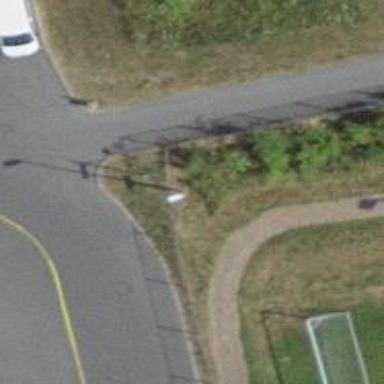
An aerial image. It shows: Chain link fence.